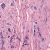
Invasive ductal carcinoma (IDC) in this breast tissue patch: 1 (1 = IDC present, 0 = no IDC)